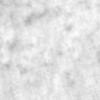
Label: no_change